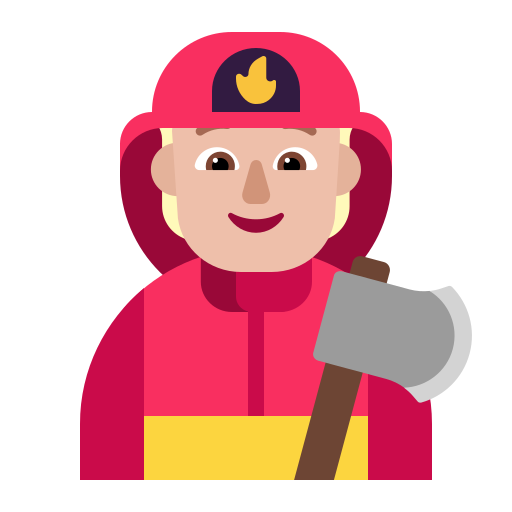
firefighter flat  light